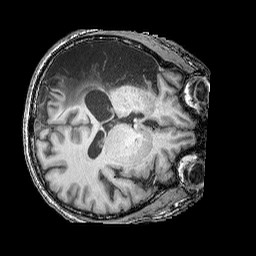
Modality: T1w
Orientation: axial
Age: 43
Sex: male
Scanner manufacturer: siemens
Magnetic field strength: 3 T
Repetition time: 2.25 s
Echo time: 0.00411 s